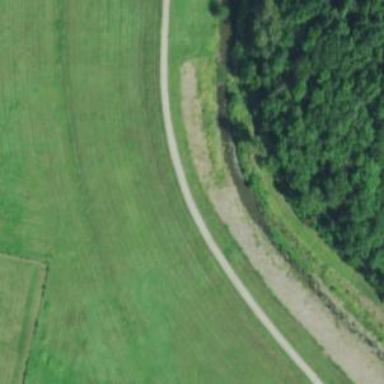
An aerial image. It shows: Levee road.